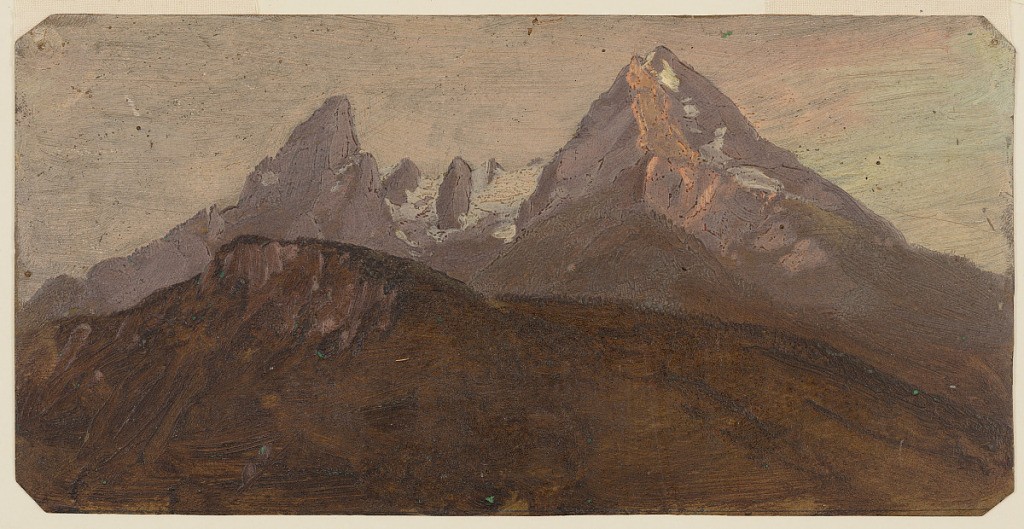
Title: The Watzmann, Bavaria (Germany)
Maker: Frederic Edwin Church, American, 1826–1900
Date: June–July 1868
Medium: Brush and oil over graphite on off-white paperboard
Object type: Drawing
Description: Landscape sketch showing a view of the Watzmann in Bavaria, present-day Germany, viewed from near the town of Berchtesgaden. Viewed across a heavily wooded hilltop with a cliff in the middle distance, the twin, sharp, rocky peaks of the Watzmann rise high into the sky. The rightmost peak catches the pinkish light of the setting sun, as does a bank of clouds at upper right. Snow fields and rocky pinnacles between the peaks are clearly delineated.